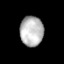
Tissue: prostate
Cell type: Epithelial cells
Senescence score: 0.3048
Nuclear area (px): 684
Mean DAPI intensity: 184.732